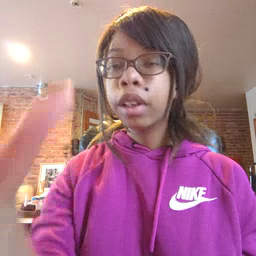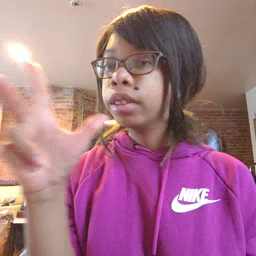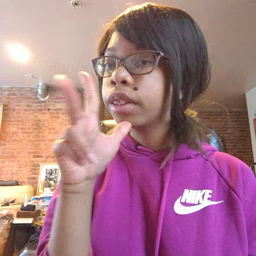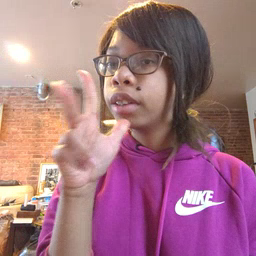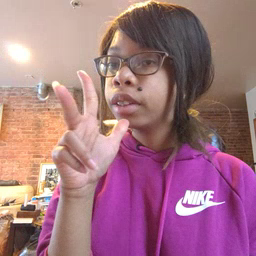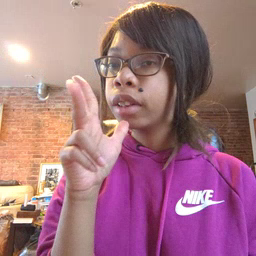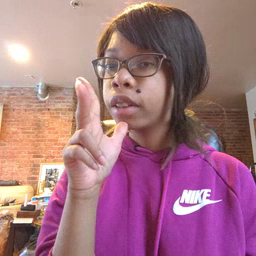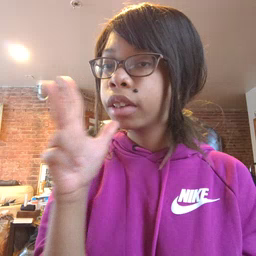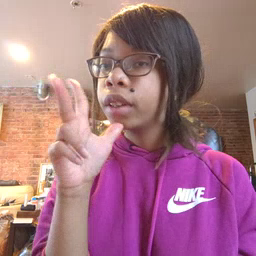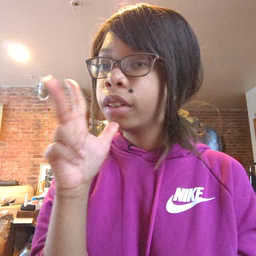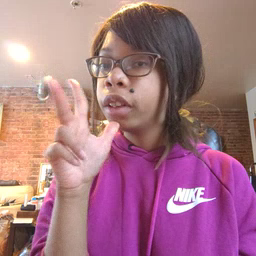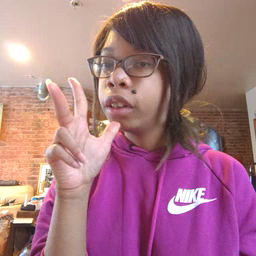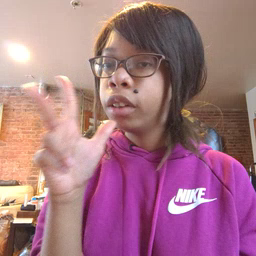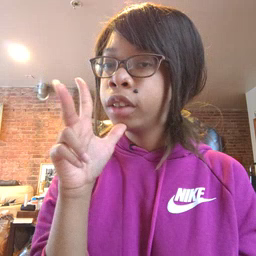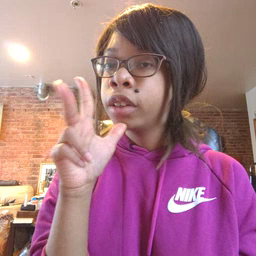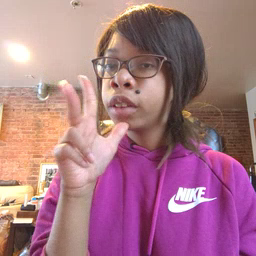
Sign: hen